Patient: sex F, age 71
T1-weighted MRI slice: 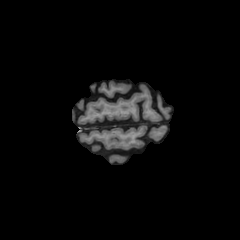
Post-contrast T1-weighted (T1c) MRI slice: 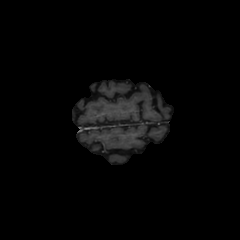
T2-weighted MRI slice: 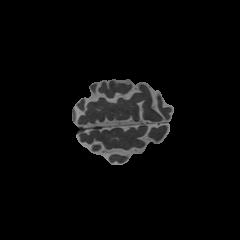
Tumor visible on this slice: no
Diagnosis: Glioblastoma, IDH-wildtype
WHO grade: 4